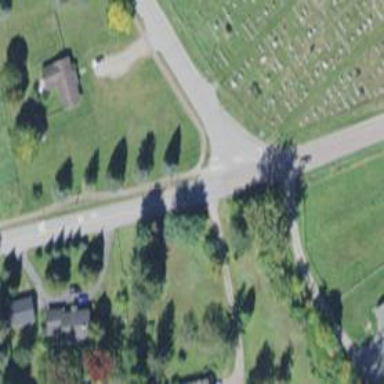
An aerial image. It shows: Footway with asphalt surface and crossing.